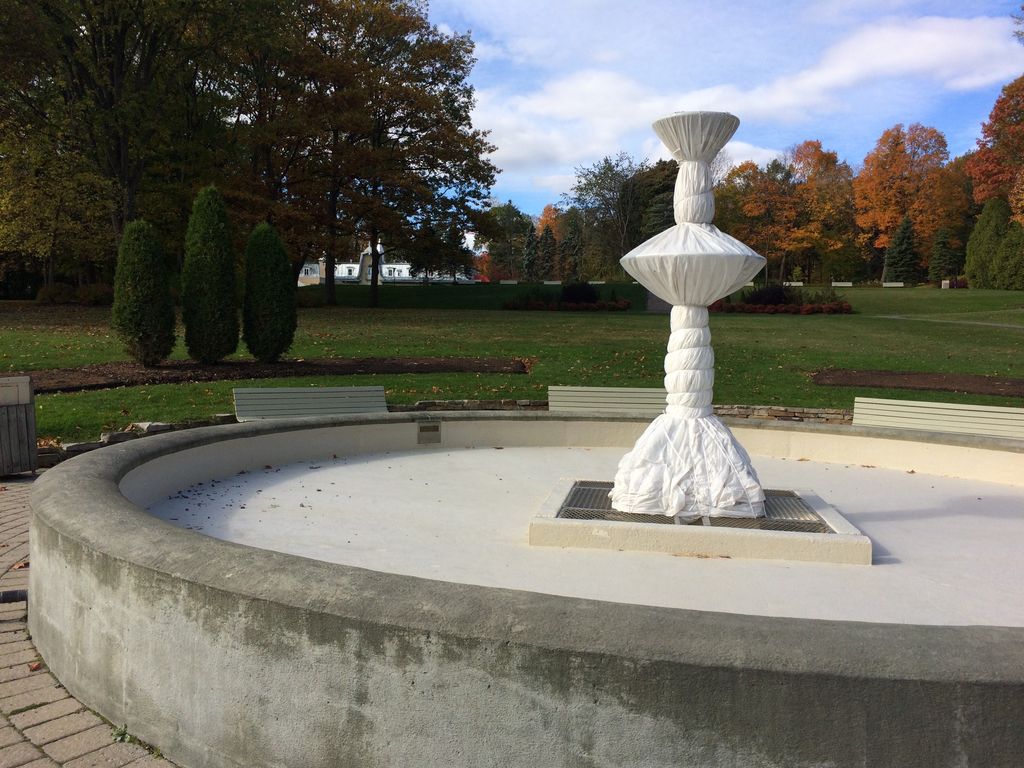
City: quebec_city